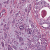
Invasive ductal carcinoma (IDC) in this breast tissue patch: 0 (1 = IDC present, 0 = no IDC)